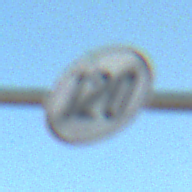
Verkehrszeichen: EndeGeschwindigkeit120
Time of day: SunriseSunset
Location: Outdoor (Nature)
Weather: Clear
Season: NotSpecified
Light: Natural